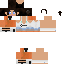
A female human skin with medium skin, wearing brown long hair dressed in a blue tshirt and black shorts, featuring a closed mouth.